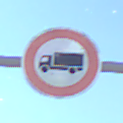
Verkehrszeichen: VerbotFuerKraftfahrzeugeUeberDreiKommaFuenfTonnen
Umgebung: Outdoor, Nature
Tageszeit: Night
Wetter: PartlyCloudy
Licht: Natural
Jahreszeit: NotSpecified
Kontrast: HighContrast